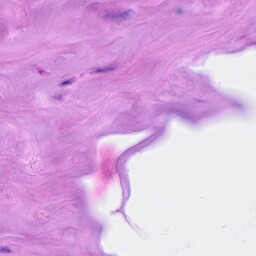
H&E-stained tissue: Breast